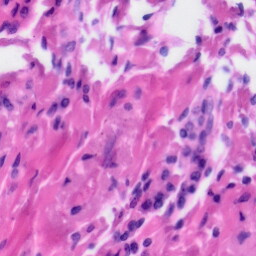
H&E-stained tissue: Tonsil